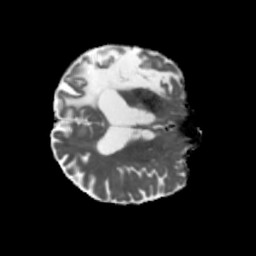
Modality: MD
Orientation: axial
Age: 52
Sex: male
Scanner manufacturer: siemens
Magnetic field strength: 3 T
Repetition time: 5.47 s
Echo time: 0.0854 s